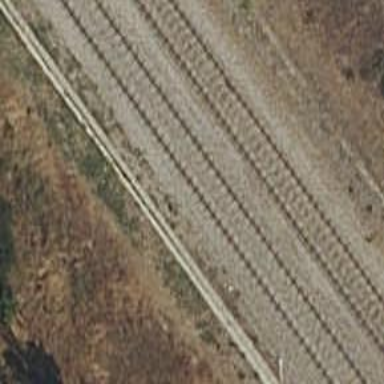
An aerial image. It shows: Railway track with contact line for electrification.